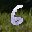
Label: 6